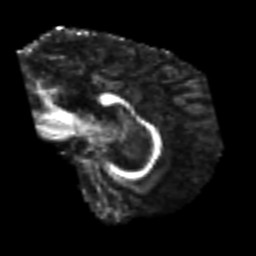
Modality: FA
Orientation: sagittal
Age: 54
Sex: male
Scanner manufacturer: siemens
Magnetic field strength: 3 T
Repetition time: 5.561 s
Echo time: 0.0788 s